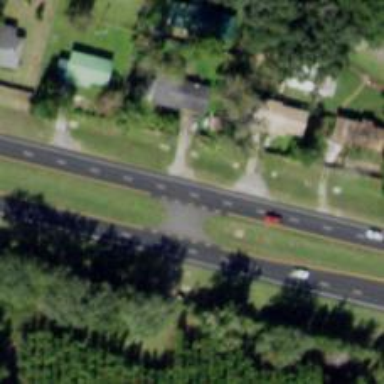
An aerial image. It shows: Primary link road with asphalt surface.